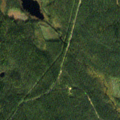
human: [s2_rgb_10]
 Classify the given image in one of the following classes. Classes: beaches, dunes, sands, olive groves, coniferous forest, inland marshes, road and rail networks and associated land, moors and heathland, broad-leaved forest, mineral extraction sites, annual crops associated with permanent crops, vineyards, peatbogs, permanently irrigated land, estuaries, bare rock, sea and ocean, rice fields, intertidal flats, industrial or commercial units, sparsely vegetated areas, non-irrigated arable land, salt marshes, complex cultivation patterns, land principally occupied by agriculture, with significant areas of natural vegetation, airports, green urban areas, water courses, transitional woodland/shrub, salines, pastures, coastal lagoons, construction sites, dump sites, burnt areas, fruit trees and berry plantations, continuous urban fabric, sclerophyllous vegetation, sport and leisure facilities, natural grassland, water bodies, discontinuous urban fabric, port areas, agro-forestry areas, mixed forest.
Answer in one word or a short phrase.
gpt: coniferous forest